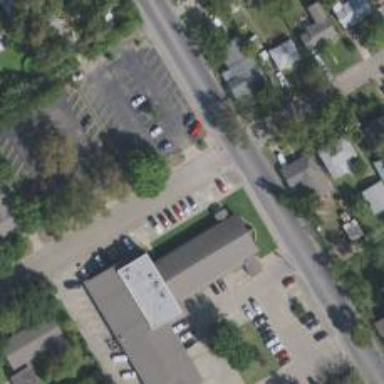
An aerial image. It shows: Parking space is available.